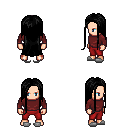
a pixel art fantasy rpg character, male body template, human, light skin, maroon long-sleeve shirt, red pants, black extra-long hairstyle, white slippers, four views (front, back, left, right), 2x2 character sprite sheet, small pixel art, hard edges, no anti-aliasing